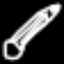
Label: pencil